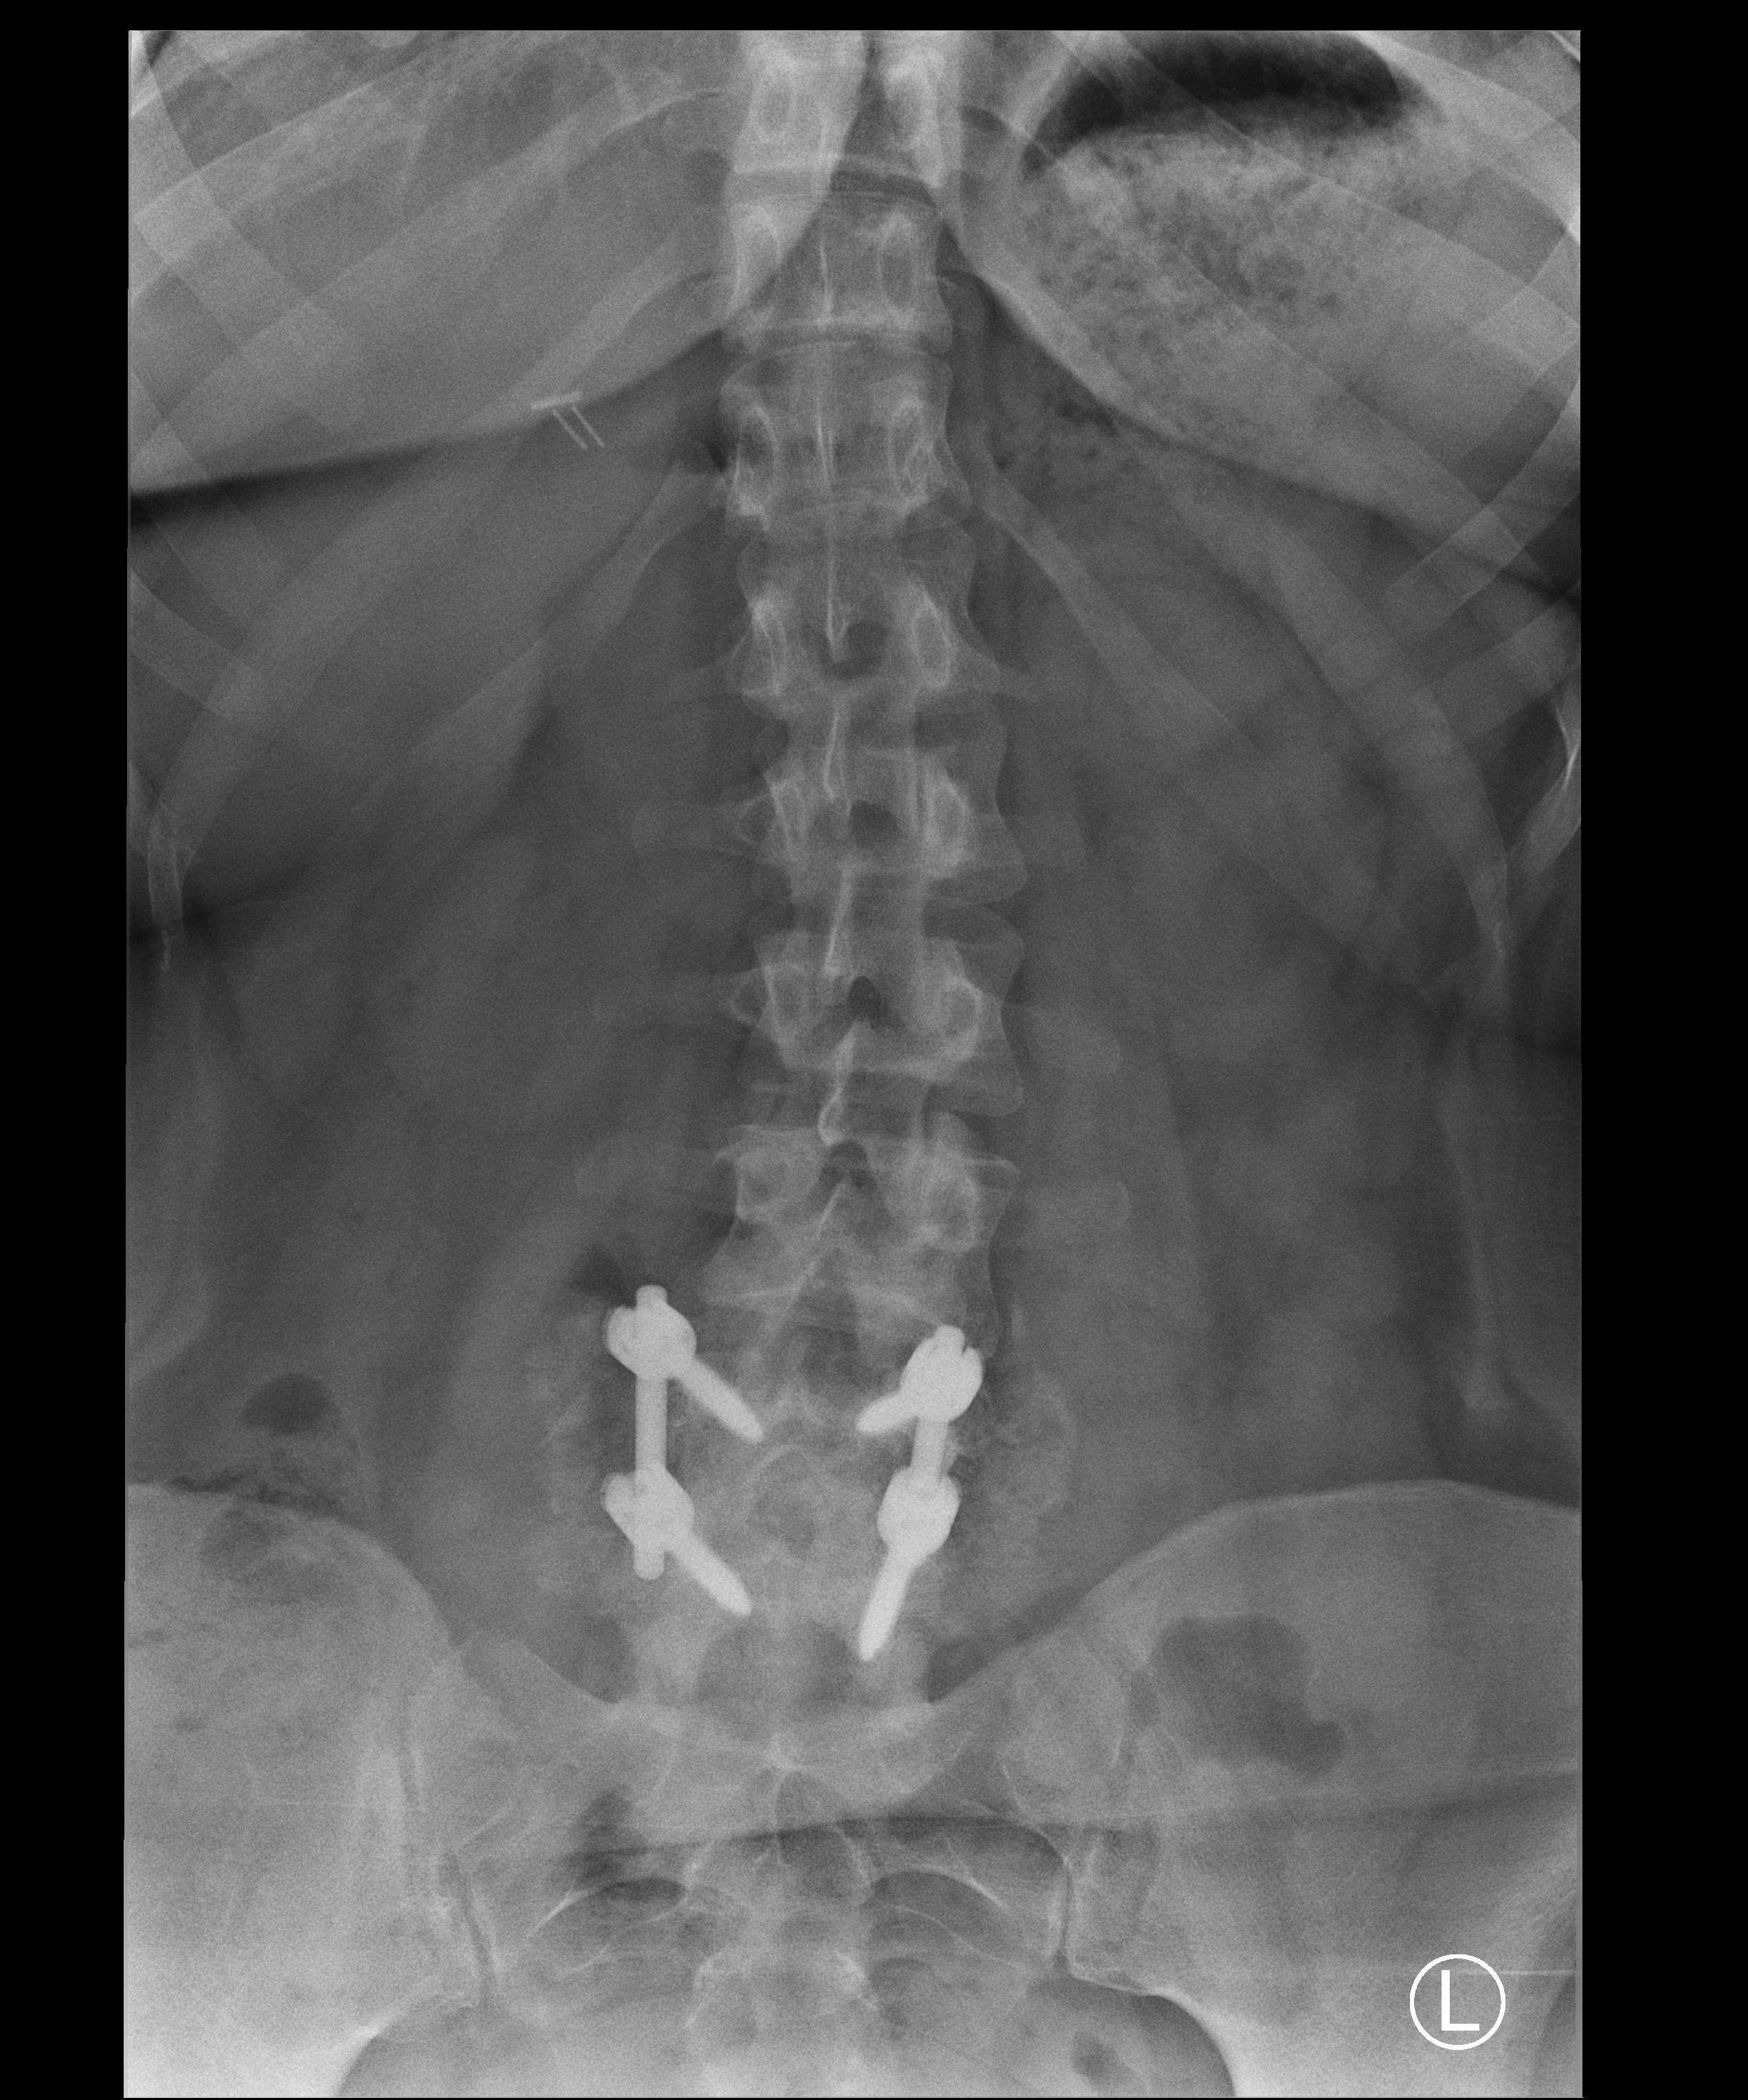
View: AP
Implant manufacturer: Depuy expedium (Synthes)